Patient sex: F
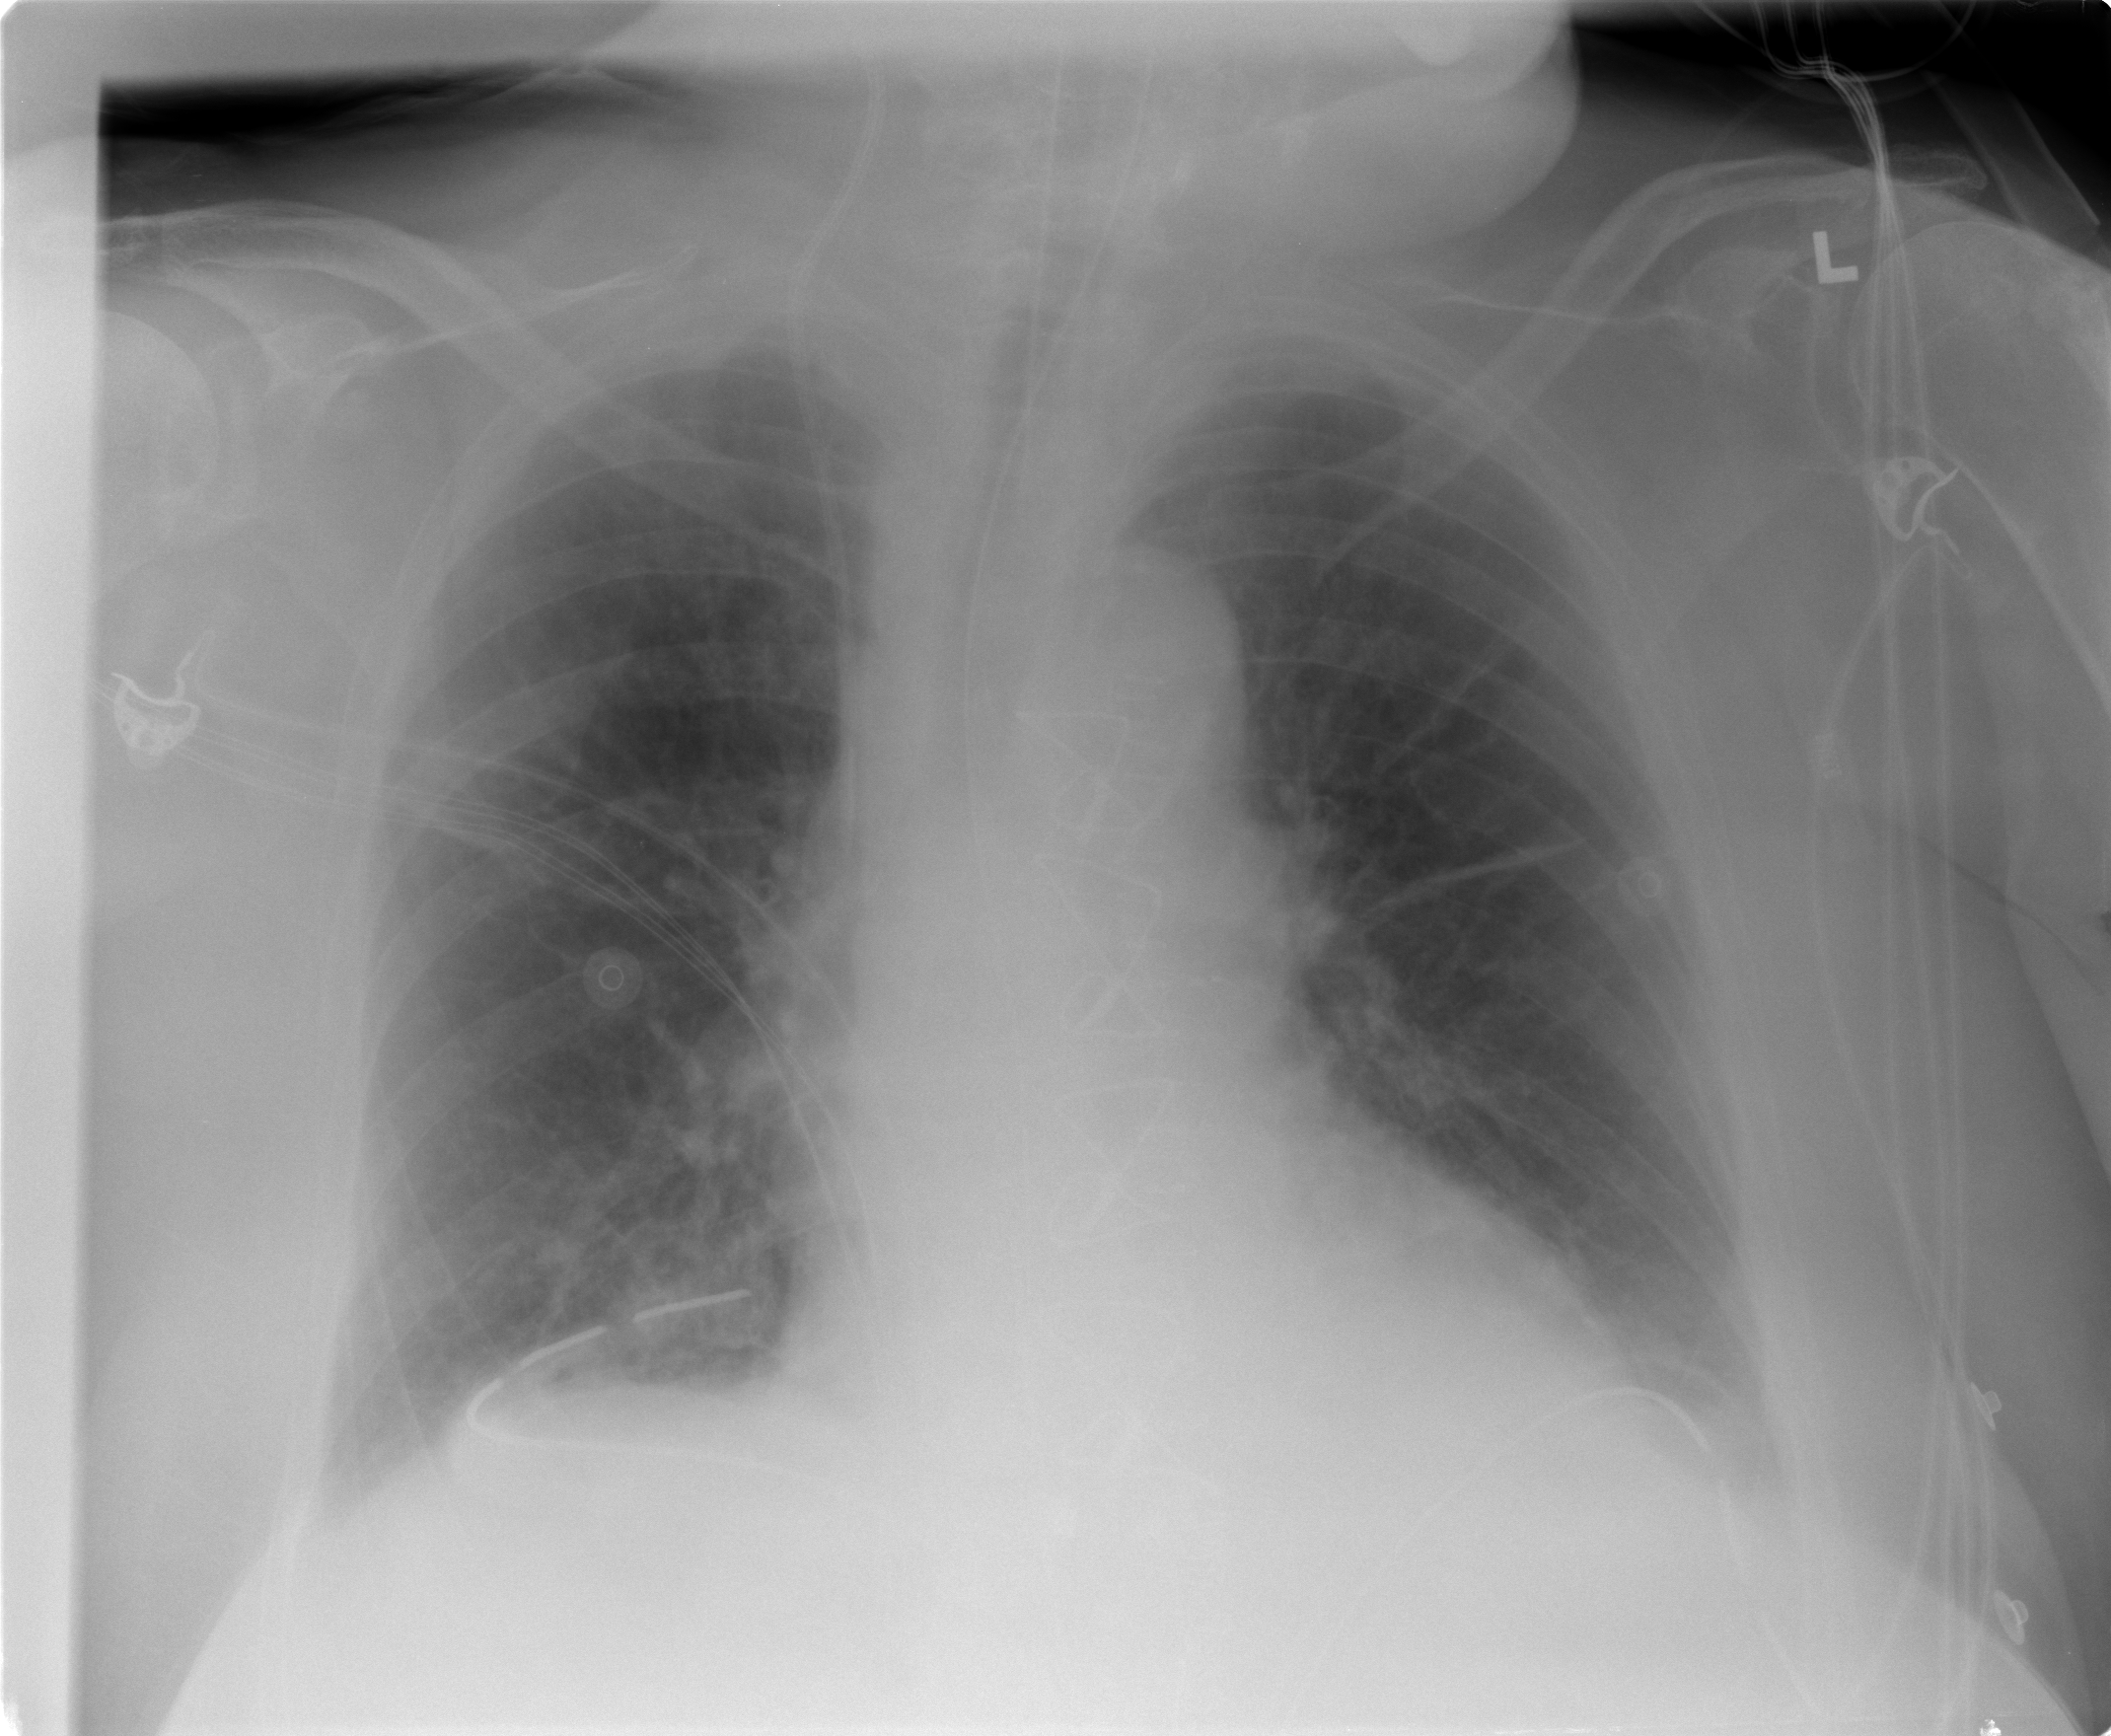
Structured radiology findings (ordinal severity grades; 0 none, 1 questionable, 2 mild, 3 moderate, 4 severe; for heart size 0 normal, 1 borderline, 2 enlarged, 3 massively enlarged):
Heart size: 1
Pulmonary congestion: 2
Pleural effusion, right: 0
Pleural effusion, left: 2
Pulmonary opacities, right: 2
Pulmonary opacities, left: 0
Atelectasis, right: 2
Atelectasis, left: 2